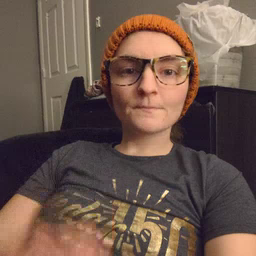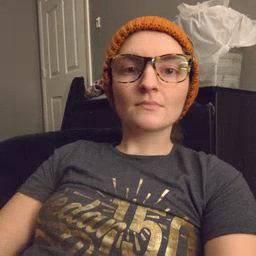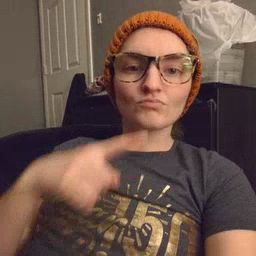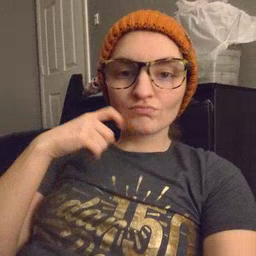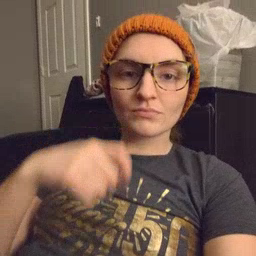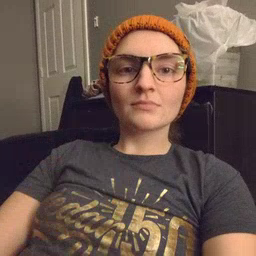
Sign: dry